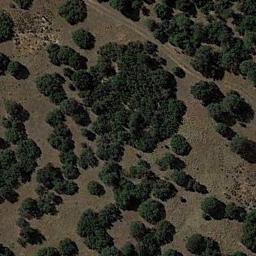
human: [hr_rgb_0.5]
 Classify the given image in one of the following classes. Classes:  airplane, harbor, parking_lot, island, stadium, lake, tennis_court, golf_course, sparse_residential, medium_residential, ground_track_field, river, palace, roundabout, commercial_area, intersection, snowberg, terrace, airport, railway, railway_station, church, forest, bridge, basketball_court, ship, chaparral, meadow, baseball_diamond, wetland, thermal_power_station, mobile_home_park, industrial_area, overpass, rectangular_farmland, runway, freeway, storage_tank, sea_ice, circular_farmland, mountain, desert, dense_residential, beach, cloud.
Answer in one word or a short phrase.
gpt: chaparral